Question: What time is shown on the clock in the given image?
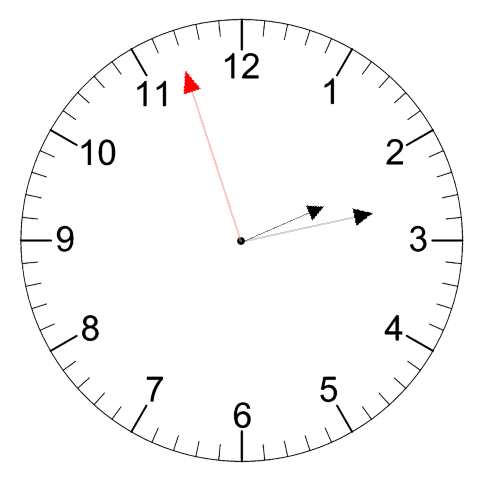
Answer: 02:12:57